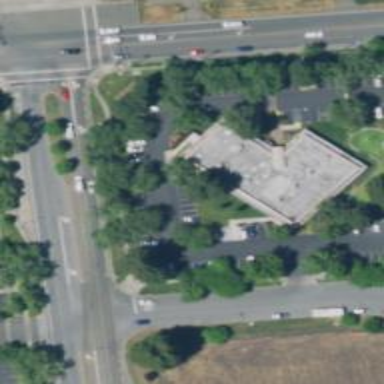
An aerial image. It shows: Office building.